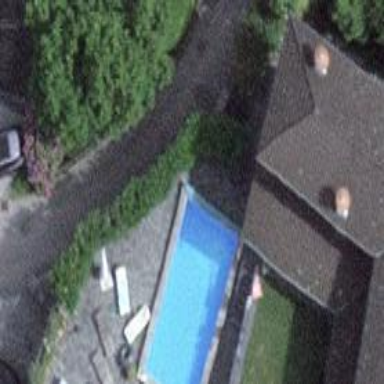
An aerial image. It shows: Swimming pool located in leisure land.